Question: Do you know a way to somehow make plotted lines in MATLAB distinguishable at the maximum? I know about generating maximal distinguishable colors via <URL> but if the lines are very close together like in the following, it's still very tough to distinguish them. Probably not possible other then scaling the axis logarithmically, is it!?

Edit: Image URL for a better view: <URL>
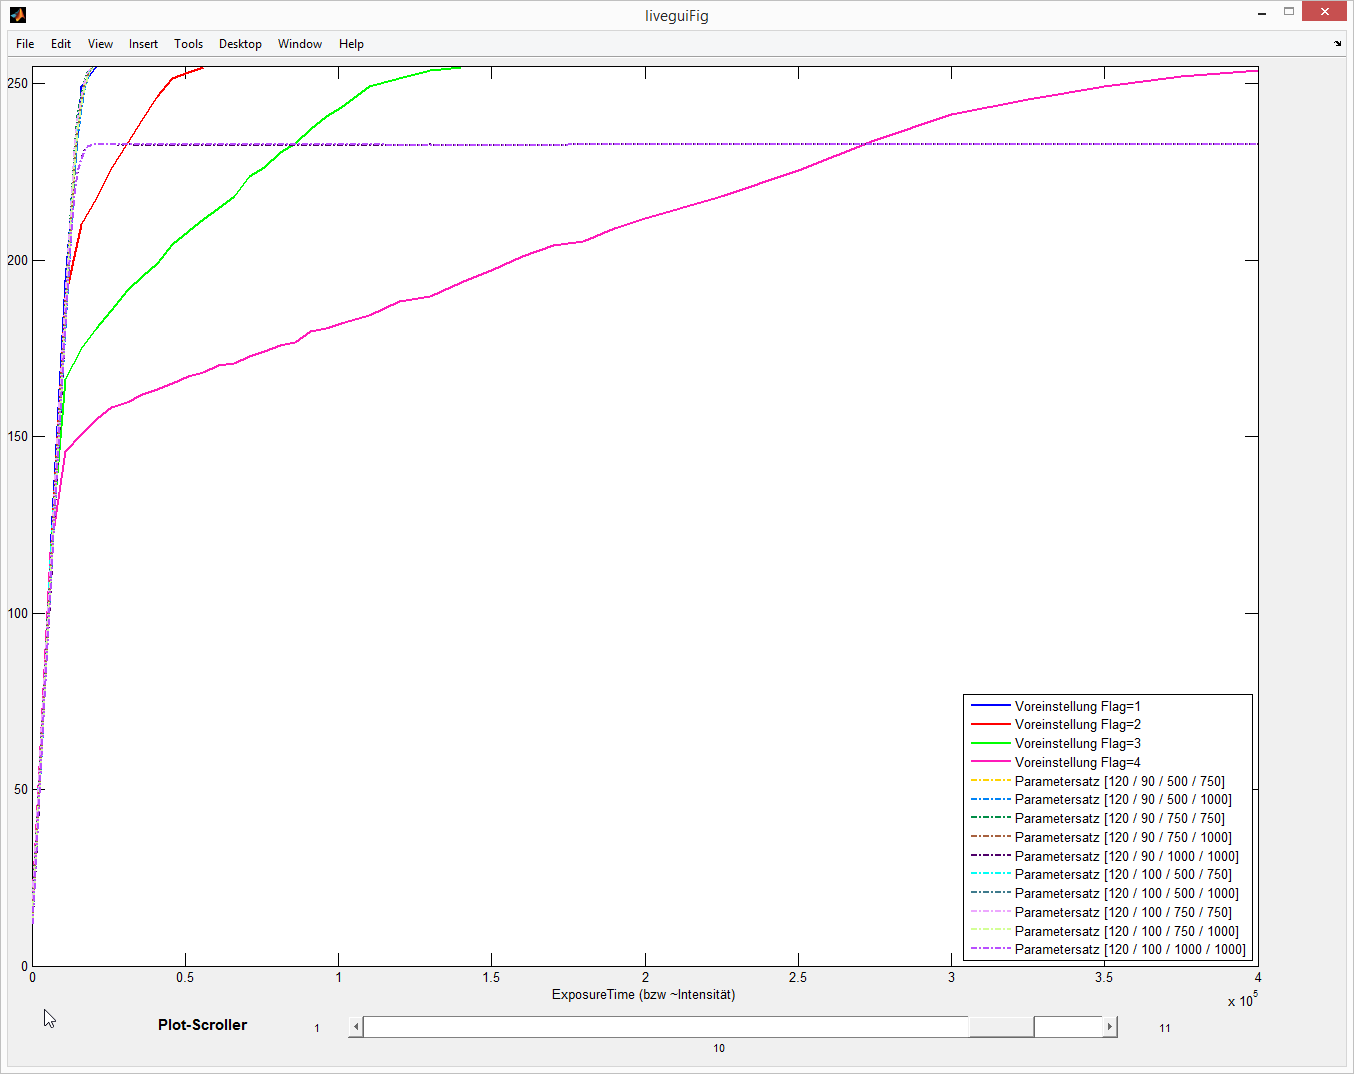
Answer: A simple function to implement <URL>:
'''
function out = interleaveFuncs(len,varargin)
% input lines must be column vectors, so they would be plotted correctly
% each input can contain more than one column (line) though
out = cat(2,varargin{:});
sz = size(out);
out(sub2ind(sz, 1:sz(1) ,mod(floor([0:sz(1)-1]/len),len)+1)) = nan;
'''
Use like this:
'''
a=[1:10].';
plot(a,interleaveFuncs(3,[a a+1],a+2));
'''